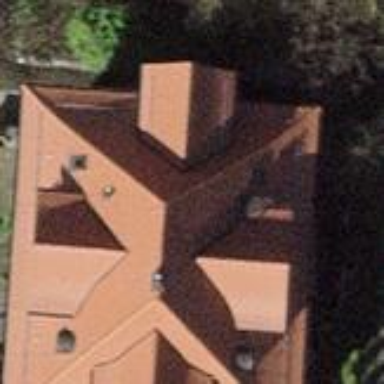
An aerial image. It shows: Building with pyramidal-shaped roof.